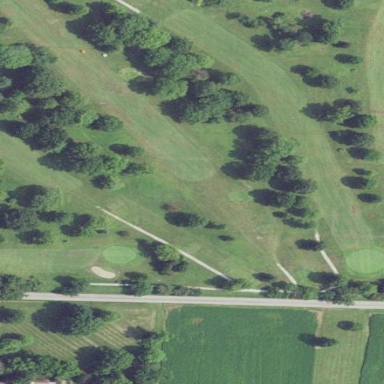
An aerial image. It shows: Golf fairway in the image.